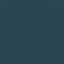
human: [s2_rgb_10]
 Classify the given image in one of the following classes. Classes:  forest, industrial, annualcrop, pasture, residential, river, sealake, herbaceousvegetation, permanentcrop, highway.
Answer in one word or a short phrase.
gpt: SeaLake